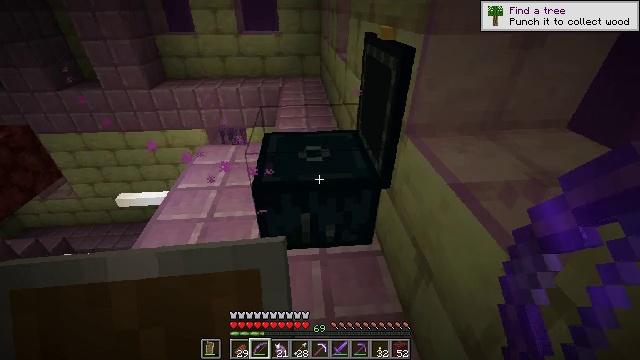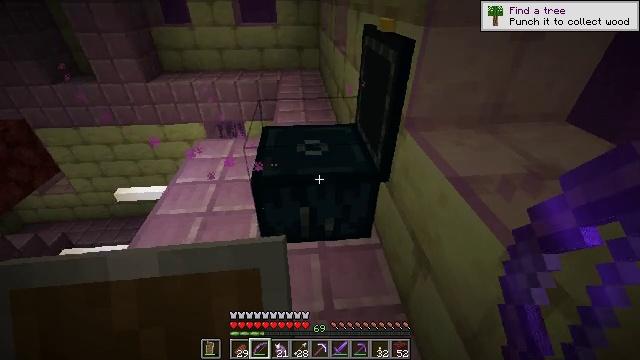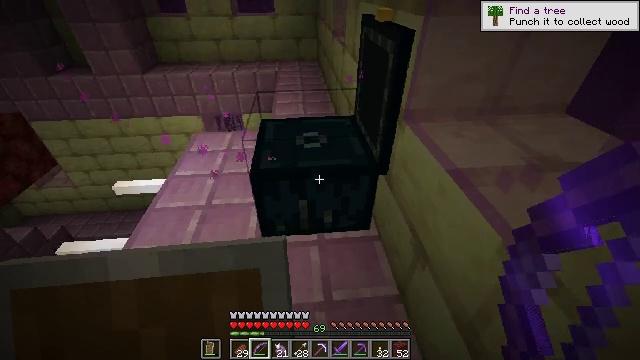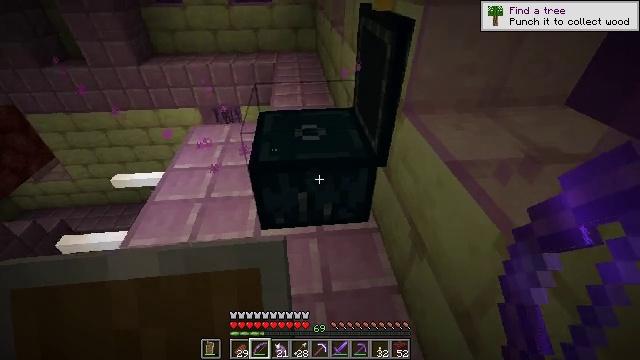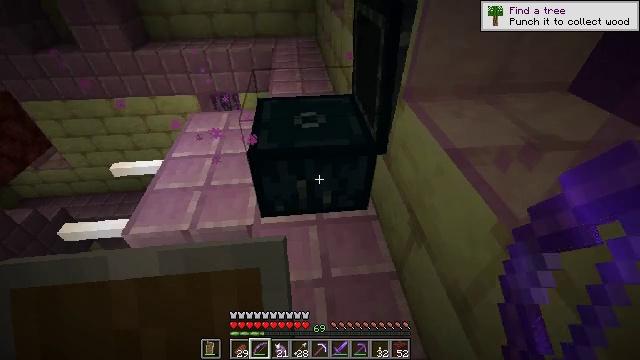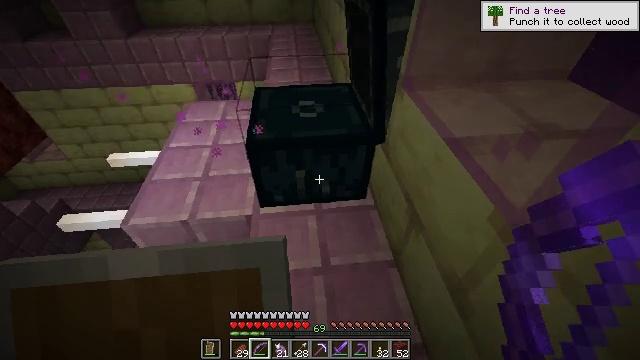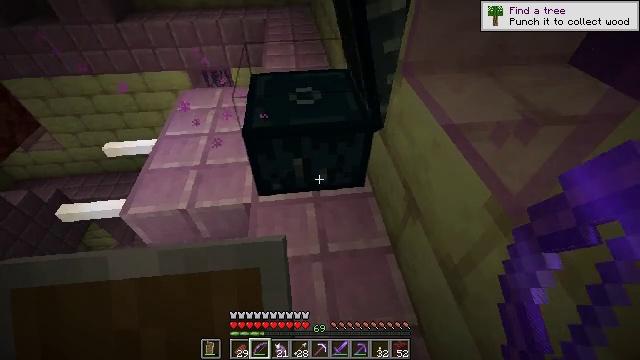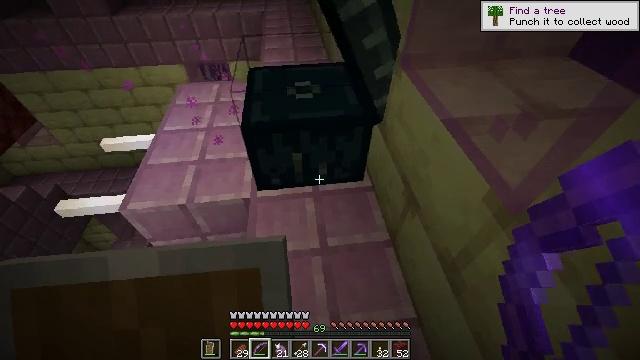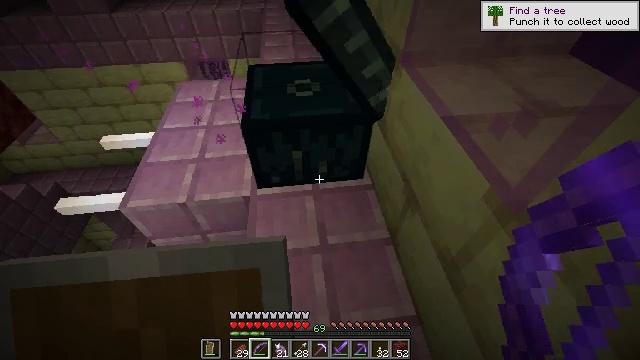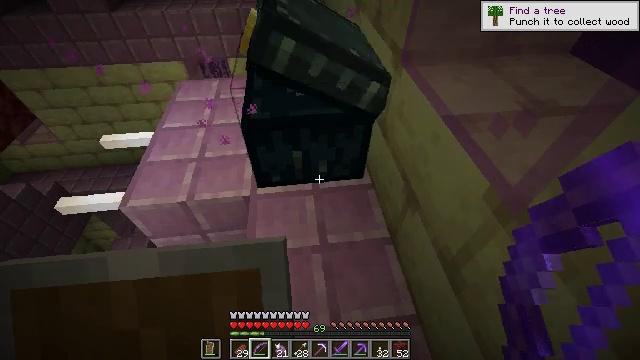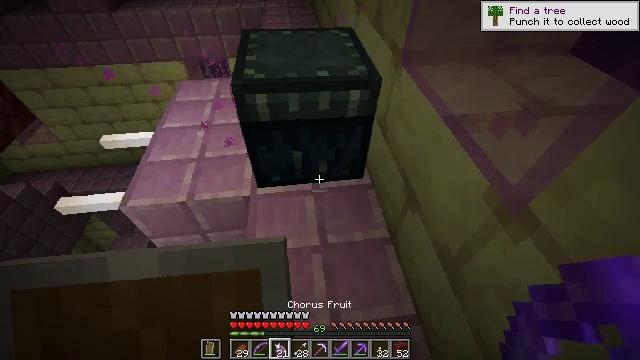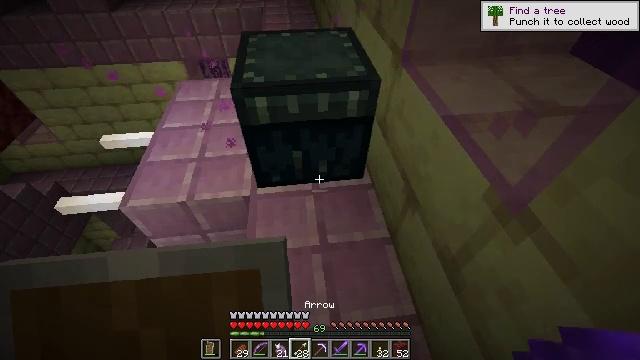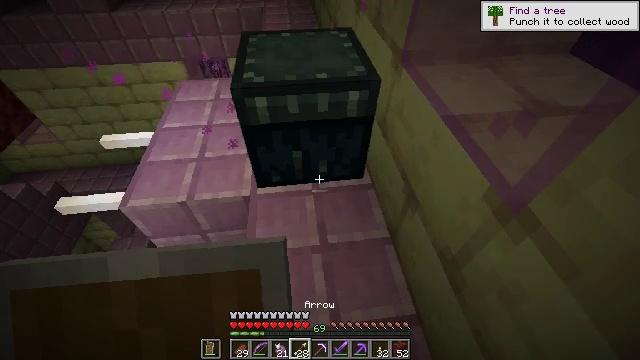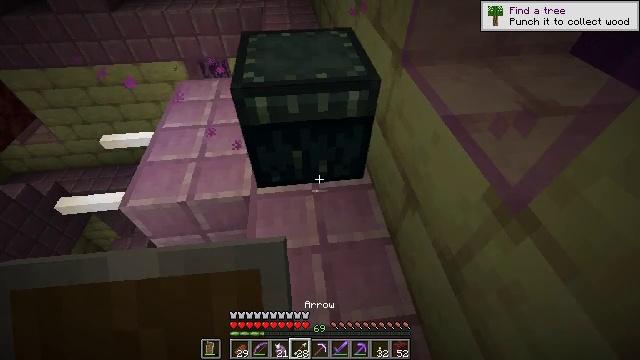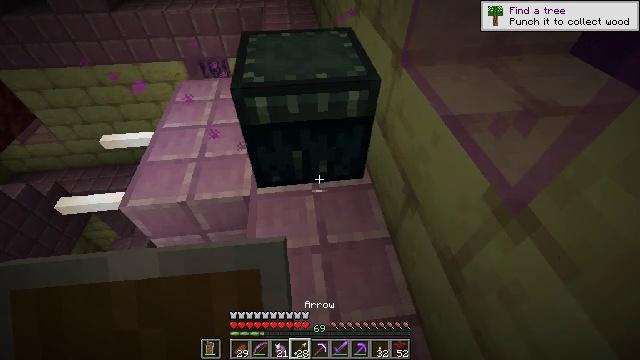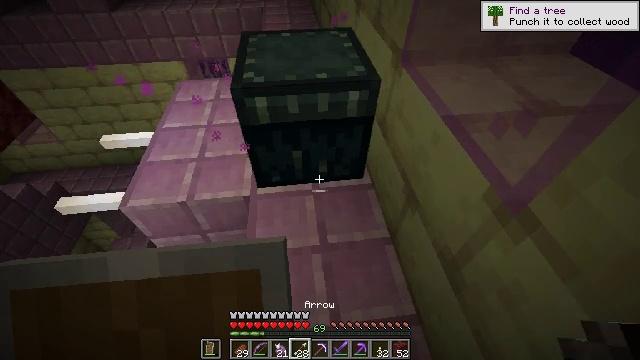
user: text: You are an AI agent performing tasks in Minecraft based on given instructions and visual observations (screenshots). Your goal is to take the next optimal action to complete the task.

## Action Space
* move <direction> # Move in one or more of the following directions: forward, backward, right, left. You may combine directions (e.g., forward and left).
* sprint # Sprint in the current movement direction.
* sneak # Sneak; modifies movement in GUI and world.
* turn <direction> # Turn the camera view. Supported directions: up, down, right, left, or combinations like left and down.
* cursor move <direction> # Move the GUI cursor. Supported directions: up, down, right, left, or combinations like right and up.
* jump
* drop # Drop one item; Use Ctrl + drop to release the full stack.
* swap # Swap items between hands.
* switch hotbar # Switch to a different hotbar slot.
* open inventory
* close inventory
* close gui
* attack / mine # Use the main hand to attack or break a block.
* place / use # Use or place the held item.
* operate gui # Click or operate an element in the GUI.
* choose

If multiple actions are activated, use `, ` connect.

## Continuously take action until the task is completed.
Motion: motion action
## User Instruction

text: Attack the ender chest to collect it.
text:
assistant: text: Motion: turn down
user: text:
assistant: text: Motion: turn down
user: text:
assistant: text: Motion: turn down
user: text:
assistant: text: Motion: turn down
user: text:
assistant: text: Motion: turn down
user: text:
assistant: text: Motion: turn down
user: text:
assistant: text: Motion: turn down
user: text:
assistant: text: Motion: no_op
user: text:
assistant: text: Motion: no_op
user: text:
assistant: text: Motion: no_op
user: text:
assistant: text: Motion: no_op
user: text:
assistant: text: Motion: no_op
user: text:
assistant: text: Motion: no_op
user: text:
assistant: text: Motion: no_op
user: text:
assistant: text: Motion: no_op
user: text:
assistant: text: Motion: no_op
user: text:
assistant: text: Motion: no_op
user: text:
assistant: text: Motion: no_op
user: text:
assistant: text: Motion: no_op
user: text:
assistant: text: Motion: no_op
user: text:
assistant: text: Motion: no_op
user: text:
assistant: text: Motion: no_op
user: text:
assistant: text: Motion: no_op
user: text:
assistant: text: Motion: no_op
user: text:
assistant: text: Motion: no_op
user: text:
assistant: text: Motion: no_op
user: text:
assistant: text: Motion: move forward
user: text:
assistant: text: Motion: move forward
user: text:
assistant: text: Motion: move forward, turn down
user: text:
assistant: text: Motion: move forward, turn down